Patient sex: F
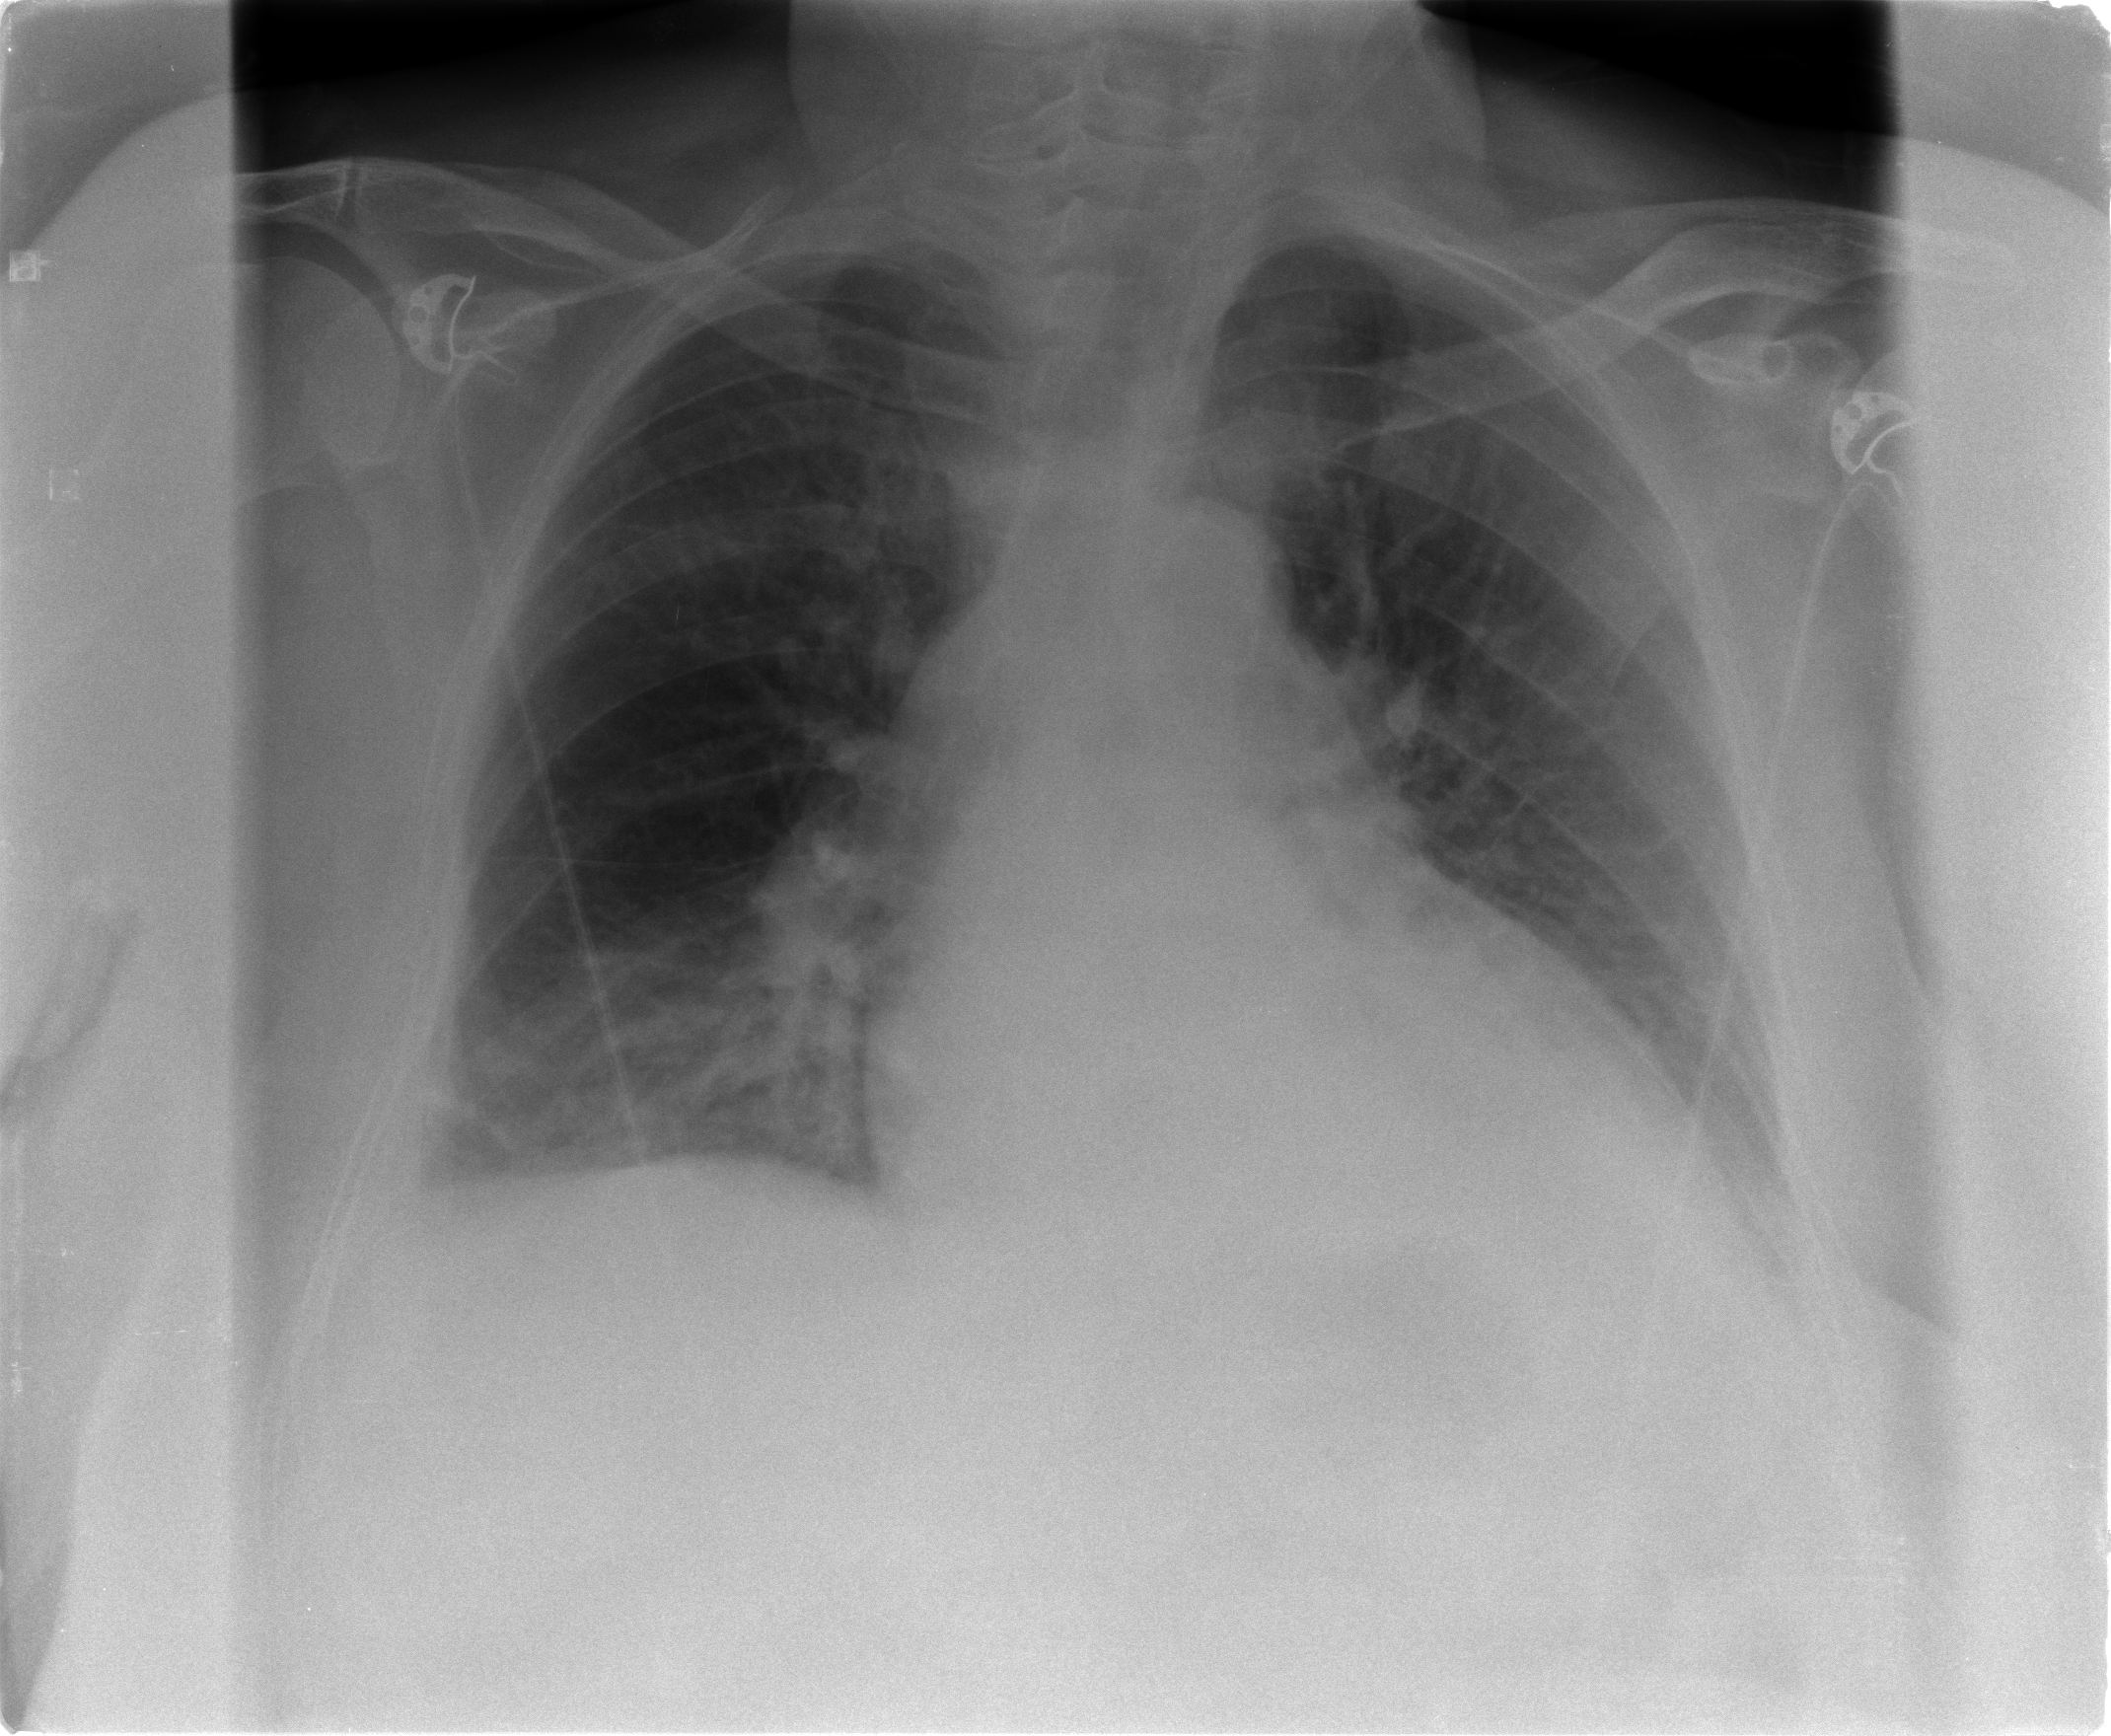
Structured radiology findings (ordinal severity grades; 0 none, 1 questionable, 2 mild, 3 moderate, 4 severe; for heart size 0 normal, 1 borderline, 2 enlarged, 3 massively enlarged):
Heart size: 2
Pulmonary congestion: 2
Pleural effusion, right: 2
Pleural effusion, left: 2
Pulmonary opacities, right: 1
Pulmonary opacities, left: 0
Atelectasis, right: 2
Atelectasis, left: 2